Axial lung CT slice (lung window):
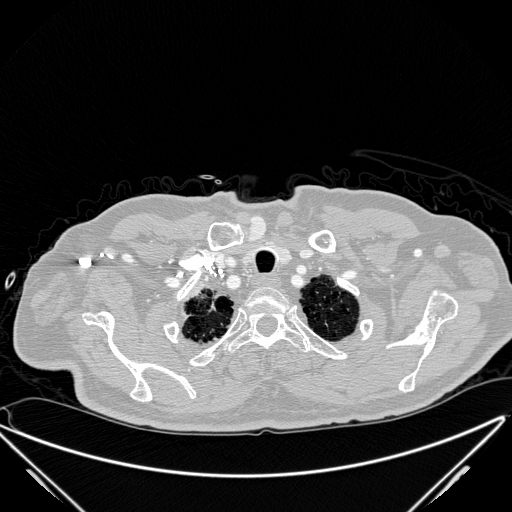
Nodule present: no